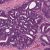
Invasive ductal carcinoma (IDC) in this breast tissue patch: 0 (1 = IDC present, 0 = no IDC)